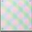
Piece: xx